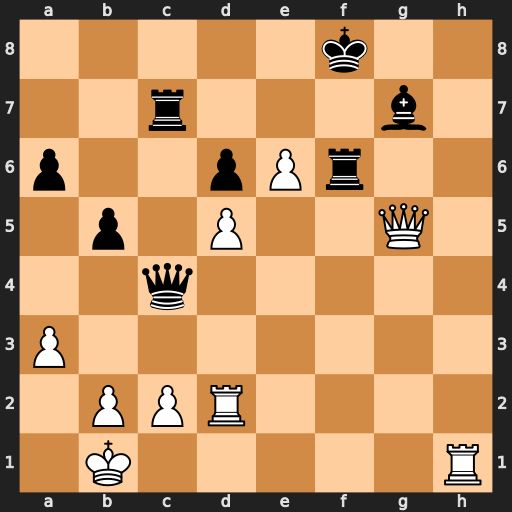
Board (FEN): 5k2/2r3b1/p2pPr2/1p1P2Q1/2q5/P7/1PPR4/1K5R
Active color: w
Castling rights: -
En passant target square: -
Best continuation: Rf2 Qd4 Rhf1